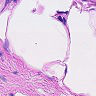
Metastatic tissue present: no